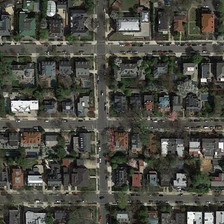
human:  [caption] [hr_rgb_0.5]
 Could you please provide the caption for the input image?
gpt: streets lined with houses lie in the tree shadows .

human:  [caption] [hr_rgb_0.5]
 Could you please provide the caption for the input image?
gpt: streets lined with houses lie in the tree shadows .

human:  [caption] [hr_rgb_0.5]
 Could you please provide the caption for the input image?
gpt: streets lined with houses lie in the tree shadows .

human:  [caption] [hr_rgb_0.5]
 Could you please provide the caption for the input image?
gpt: these are  neatly arranged rectangular residential blocks .

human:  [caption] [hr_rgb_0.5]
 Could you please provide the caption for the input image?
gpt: many buildings and green trees are in a dense residential area .